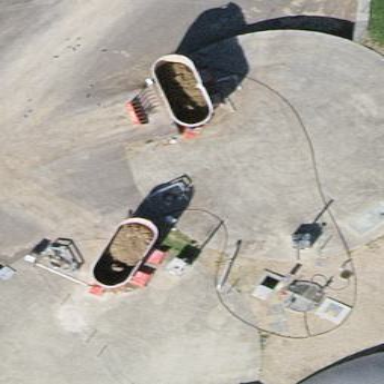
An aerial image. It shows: Storage tank that is man-made.